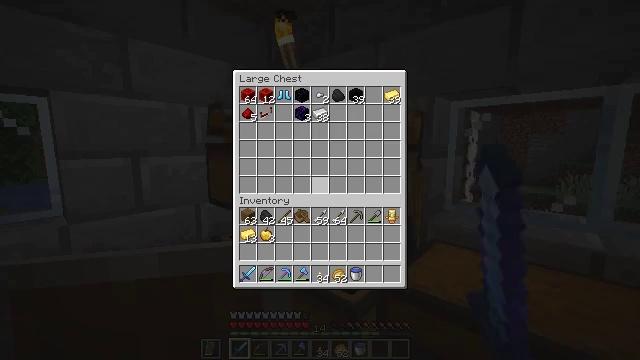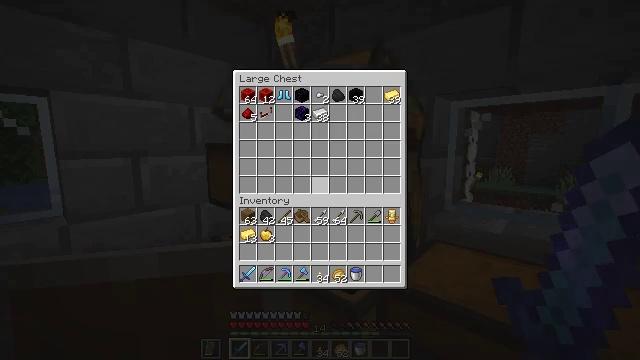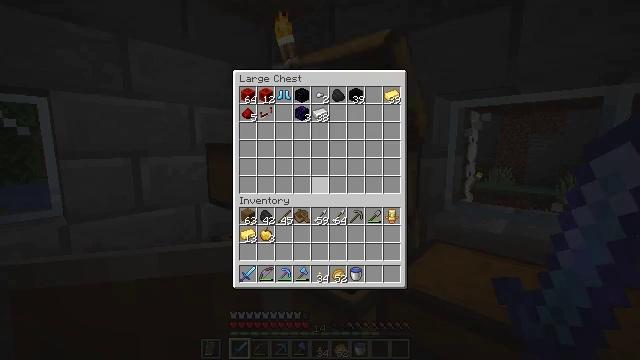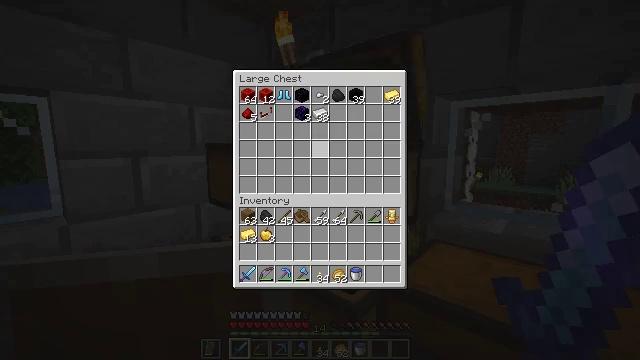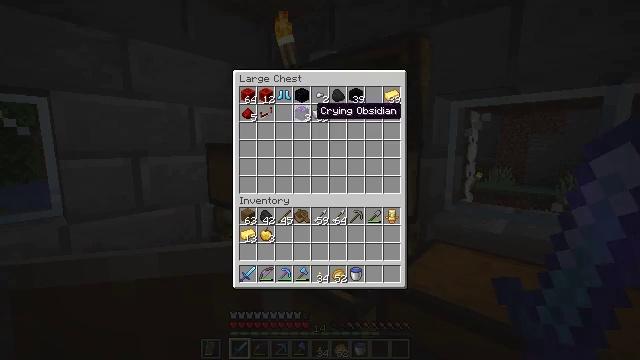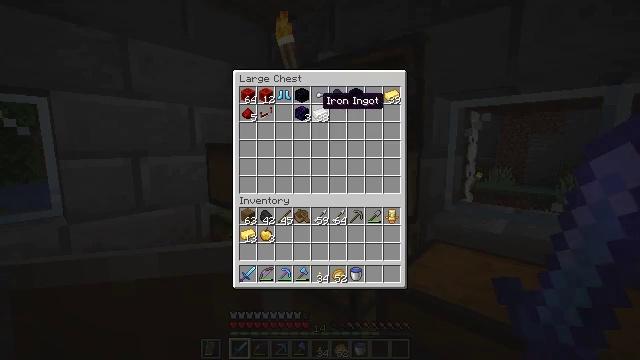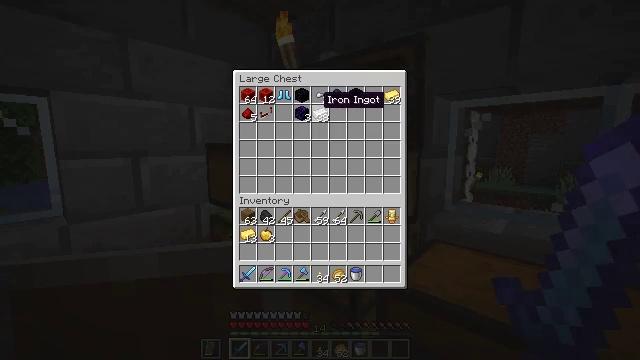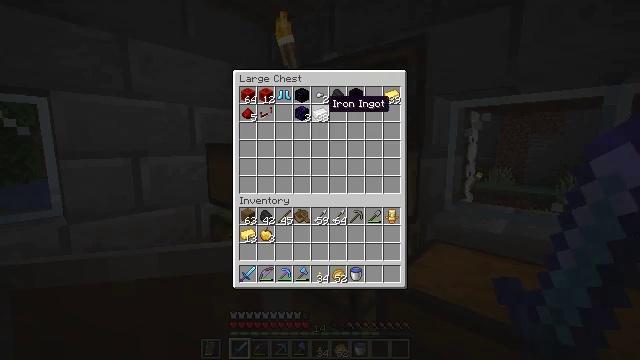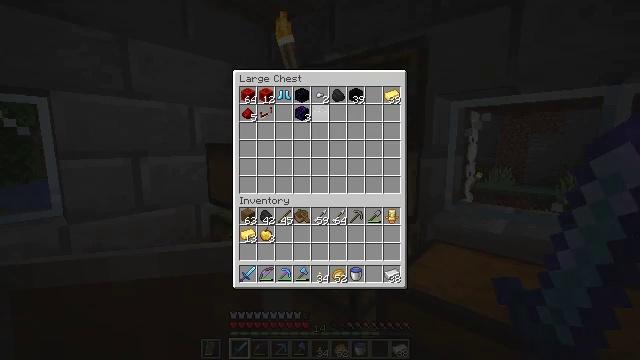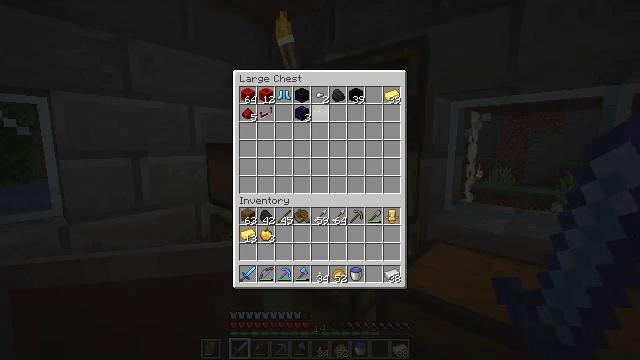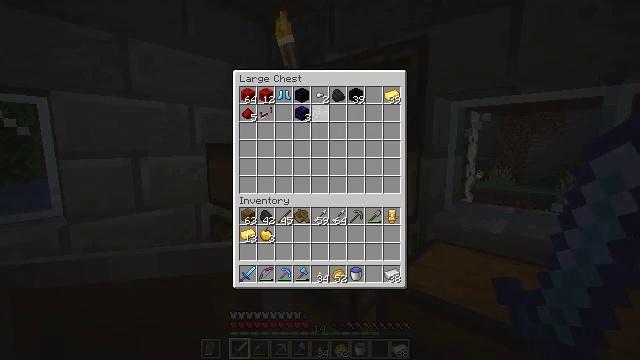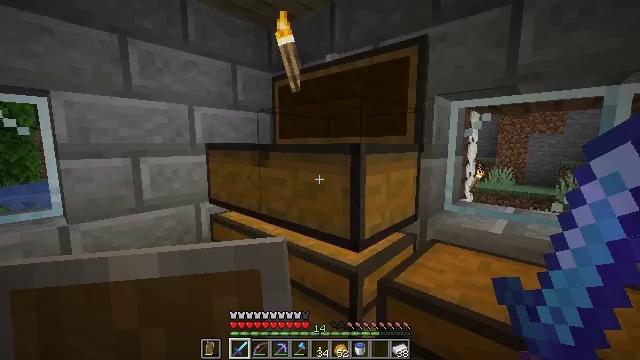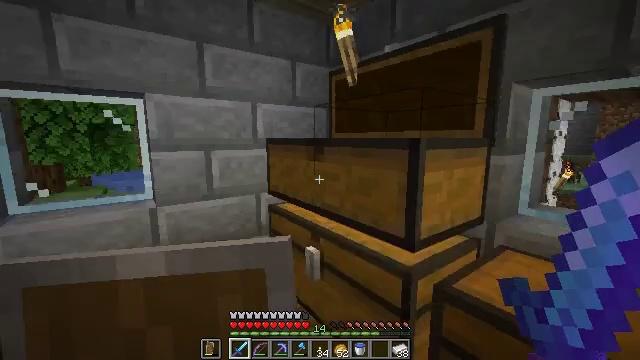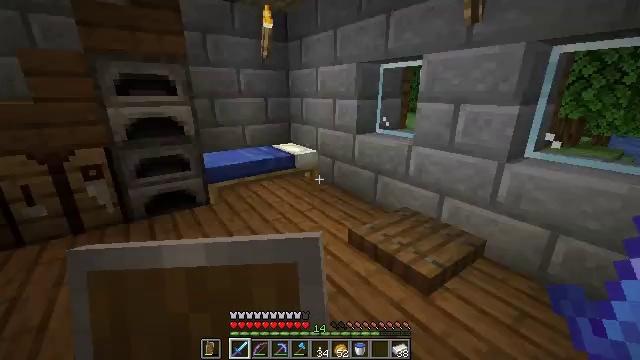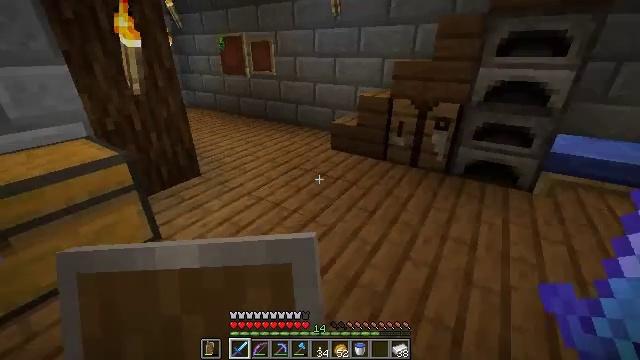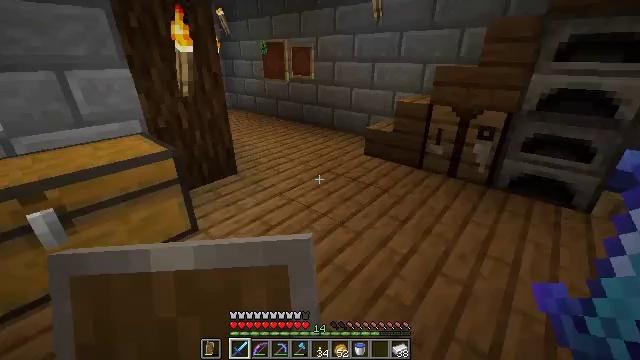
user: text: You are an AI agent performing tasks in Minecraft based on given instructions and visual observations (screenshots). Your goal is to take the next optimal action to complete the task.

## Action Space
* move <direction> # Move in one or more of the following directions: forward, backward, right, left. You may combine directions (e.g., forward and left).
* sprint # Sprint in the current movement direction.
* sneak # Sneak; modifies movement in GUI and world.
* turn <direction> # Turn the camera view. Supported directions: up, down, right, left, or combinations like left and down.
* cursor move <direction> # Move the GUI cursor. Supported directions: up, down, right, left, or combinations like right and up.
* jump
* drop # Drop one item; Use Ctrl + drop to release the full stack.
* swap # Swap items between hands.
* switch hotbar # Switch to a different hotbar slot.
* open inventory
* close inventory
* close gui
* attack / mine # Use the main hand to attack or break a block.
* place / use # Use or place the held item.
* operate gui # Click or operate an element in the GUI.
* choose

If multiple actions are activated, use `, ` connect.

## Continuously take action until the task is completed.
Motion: motion action
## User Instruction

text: To get a cauldron, use the crafting table.
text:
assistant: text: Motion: no_op
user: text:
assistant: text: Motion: no_op
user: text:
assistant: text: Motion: cursor move left and up
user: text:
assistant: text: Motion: sneak, cursor move up
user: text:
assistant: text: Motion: sneak, cursor move up
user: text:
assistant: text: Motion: sneak
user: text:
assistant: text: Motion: sneak
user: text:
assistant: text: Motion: sneak, operate gui
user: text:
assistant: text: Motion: sneak
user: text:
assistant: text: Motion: sneak
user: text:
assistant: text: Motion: no_op
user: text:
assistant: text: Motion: turn left and down
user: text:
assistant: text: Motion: turn left and down
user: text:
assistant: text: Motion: turn left and down
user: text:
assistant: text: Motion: turn left
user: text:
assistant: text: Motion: move forward, turn left and up
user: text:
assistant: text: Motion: move forward, turn left and up
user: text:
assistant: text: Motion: move forward, turn left and up
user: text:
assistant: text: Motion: move forward, turn right
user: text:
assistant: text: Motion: move forward, turn right and down
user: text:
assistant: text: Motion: move forward, turn right and down
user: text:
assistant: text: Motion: move forward, turn right
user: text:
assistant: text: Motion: move forward
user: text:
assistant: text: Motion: move forward, use / place
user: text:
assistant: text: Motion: use / place
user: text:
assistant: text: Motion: use / place
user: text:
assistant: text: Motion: no_op
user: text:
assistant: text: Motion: no_op
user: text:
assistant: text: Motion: no_op
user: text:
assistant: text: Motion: no_op